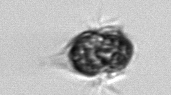
Label: Mesodinium